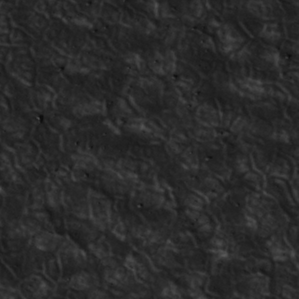
Label: non_frost